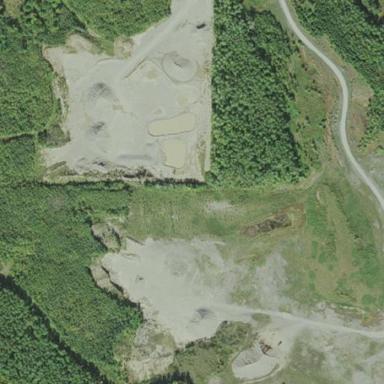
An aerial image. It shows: Quarry area.